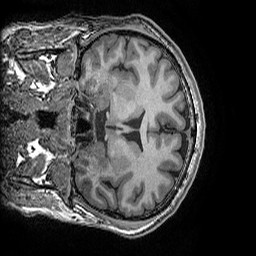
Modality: T1w
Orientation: coronal
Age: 29
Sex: male
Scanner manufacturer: ge
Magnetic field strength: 3 T
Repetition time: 0.008184 s
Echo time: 0.003192 s